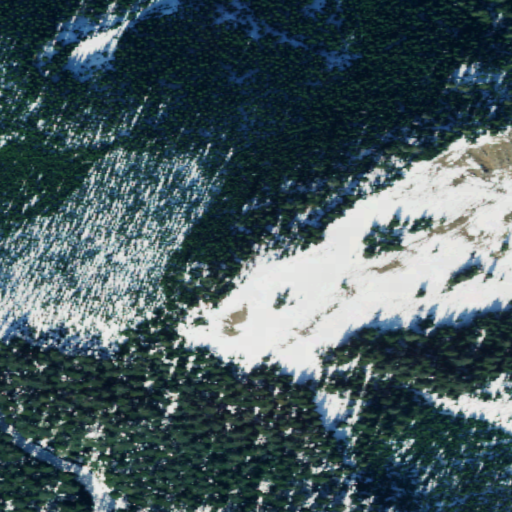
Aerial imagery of mountain in Washington named Snowshoe Butte containing evergreen forest, grassland, and shrub